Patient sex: M
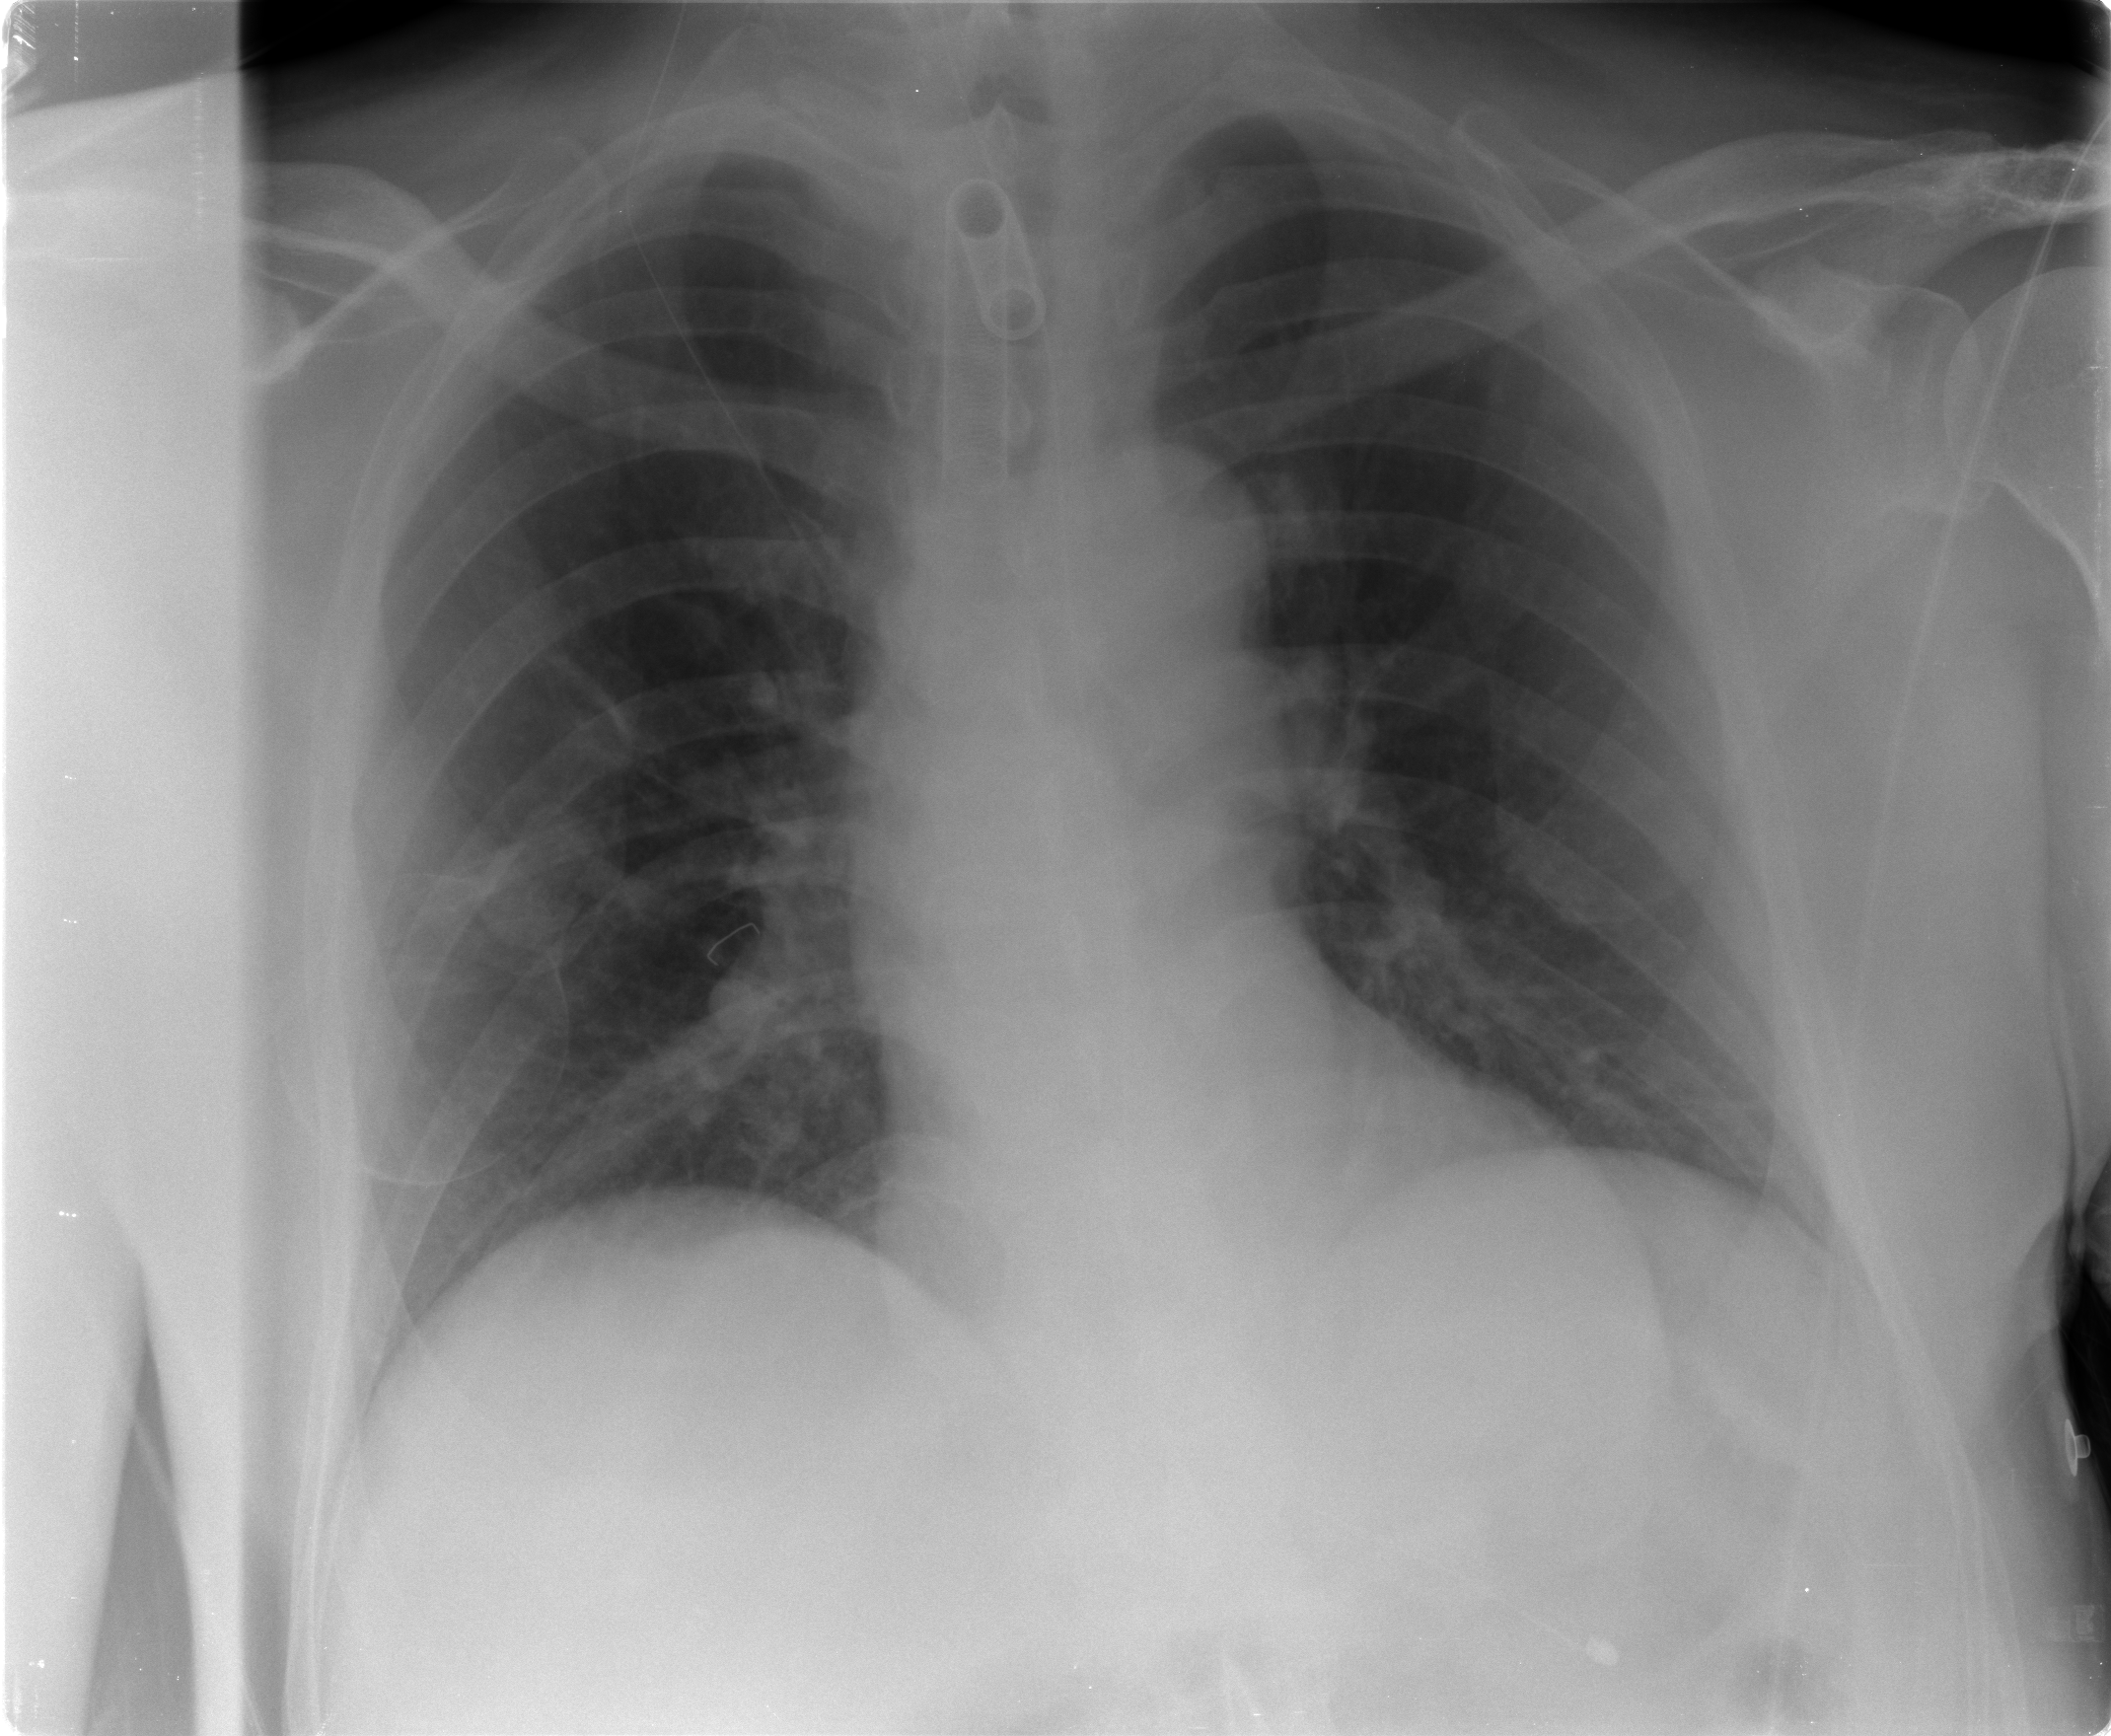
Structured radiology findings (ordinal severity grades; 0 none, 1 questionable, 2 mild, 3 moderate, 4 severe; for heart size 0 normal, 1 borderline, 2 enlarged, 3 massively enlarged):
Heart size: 0
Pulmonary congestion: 1
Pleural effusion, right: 0
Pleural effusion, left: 0
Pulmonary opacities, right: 0
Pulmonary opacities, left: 0
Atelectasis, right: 1
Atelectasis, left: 1